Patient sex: M
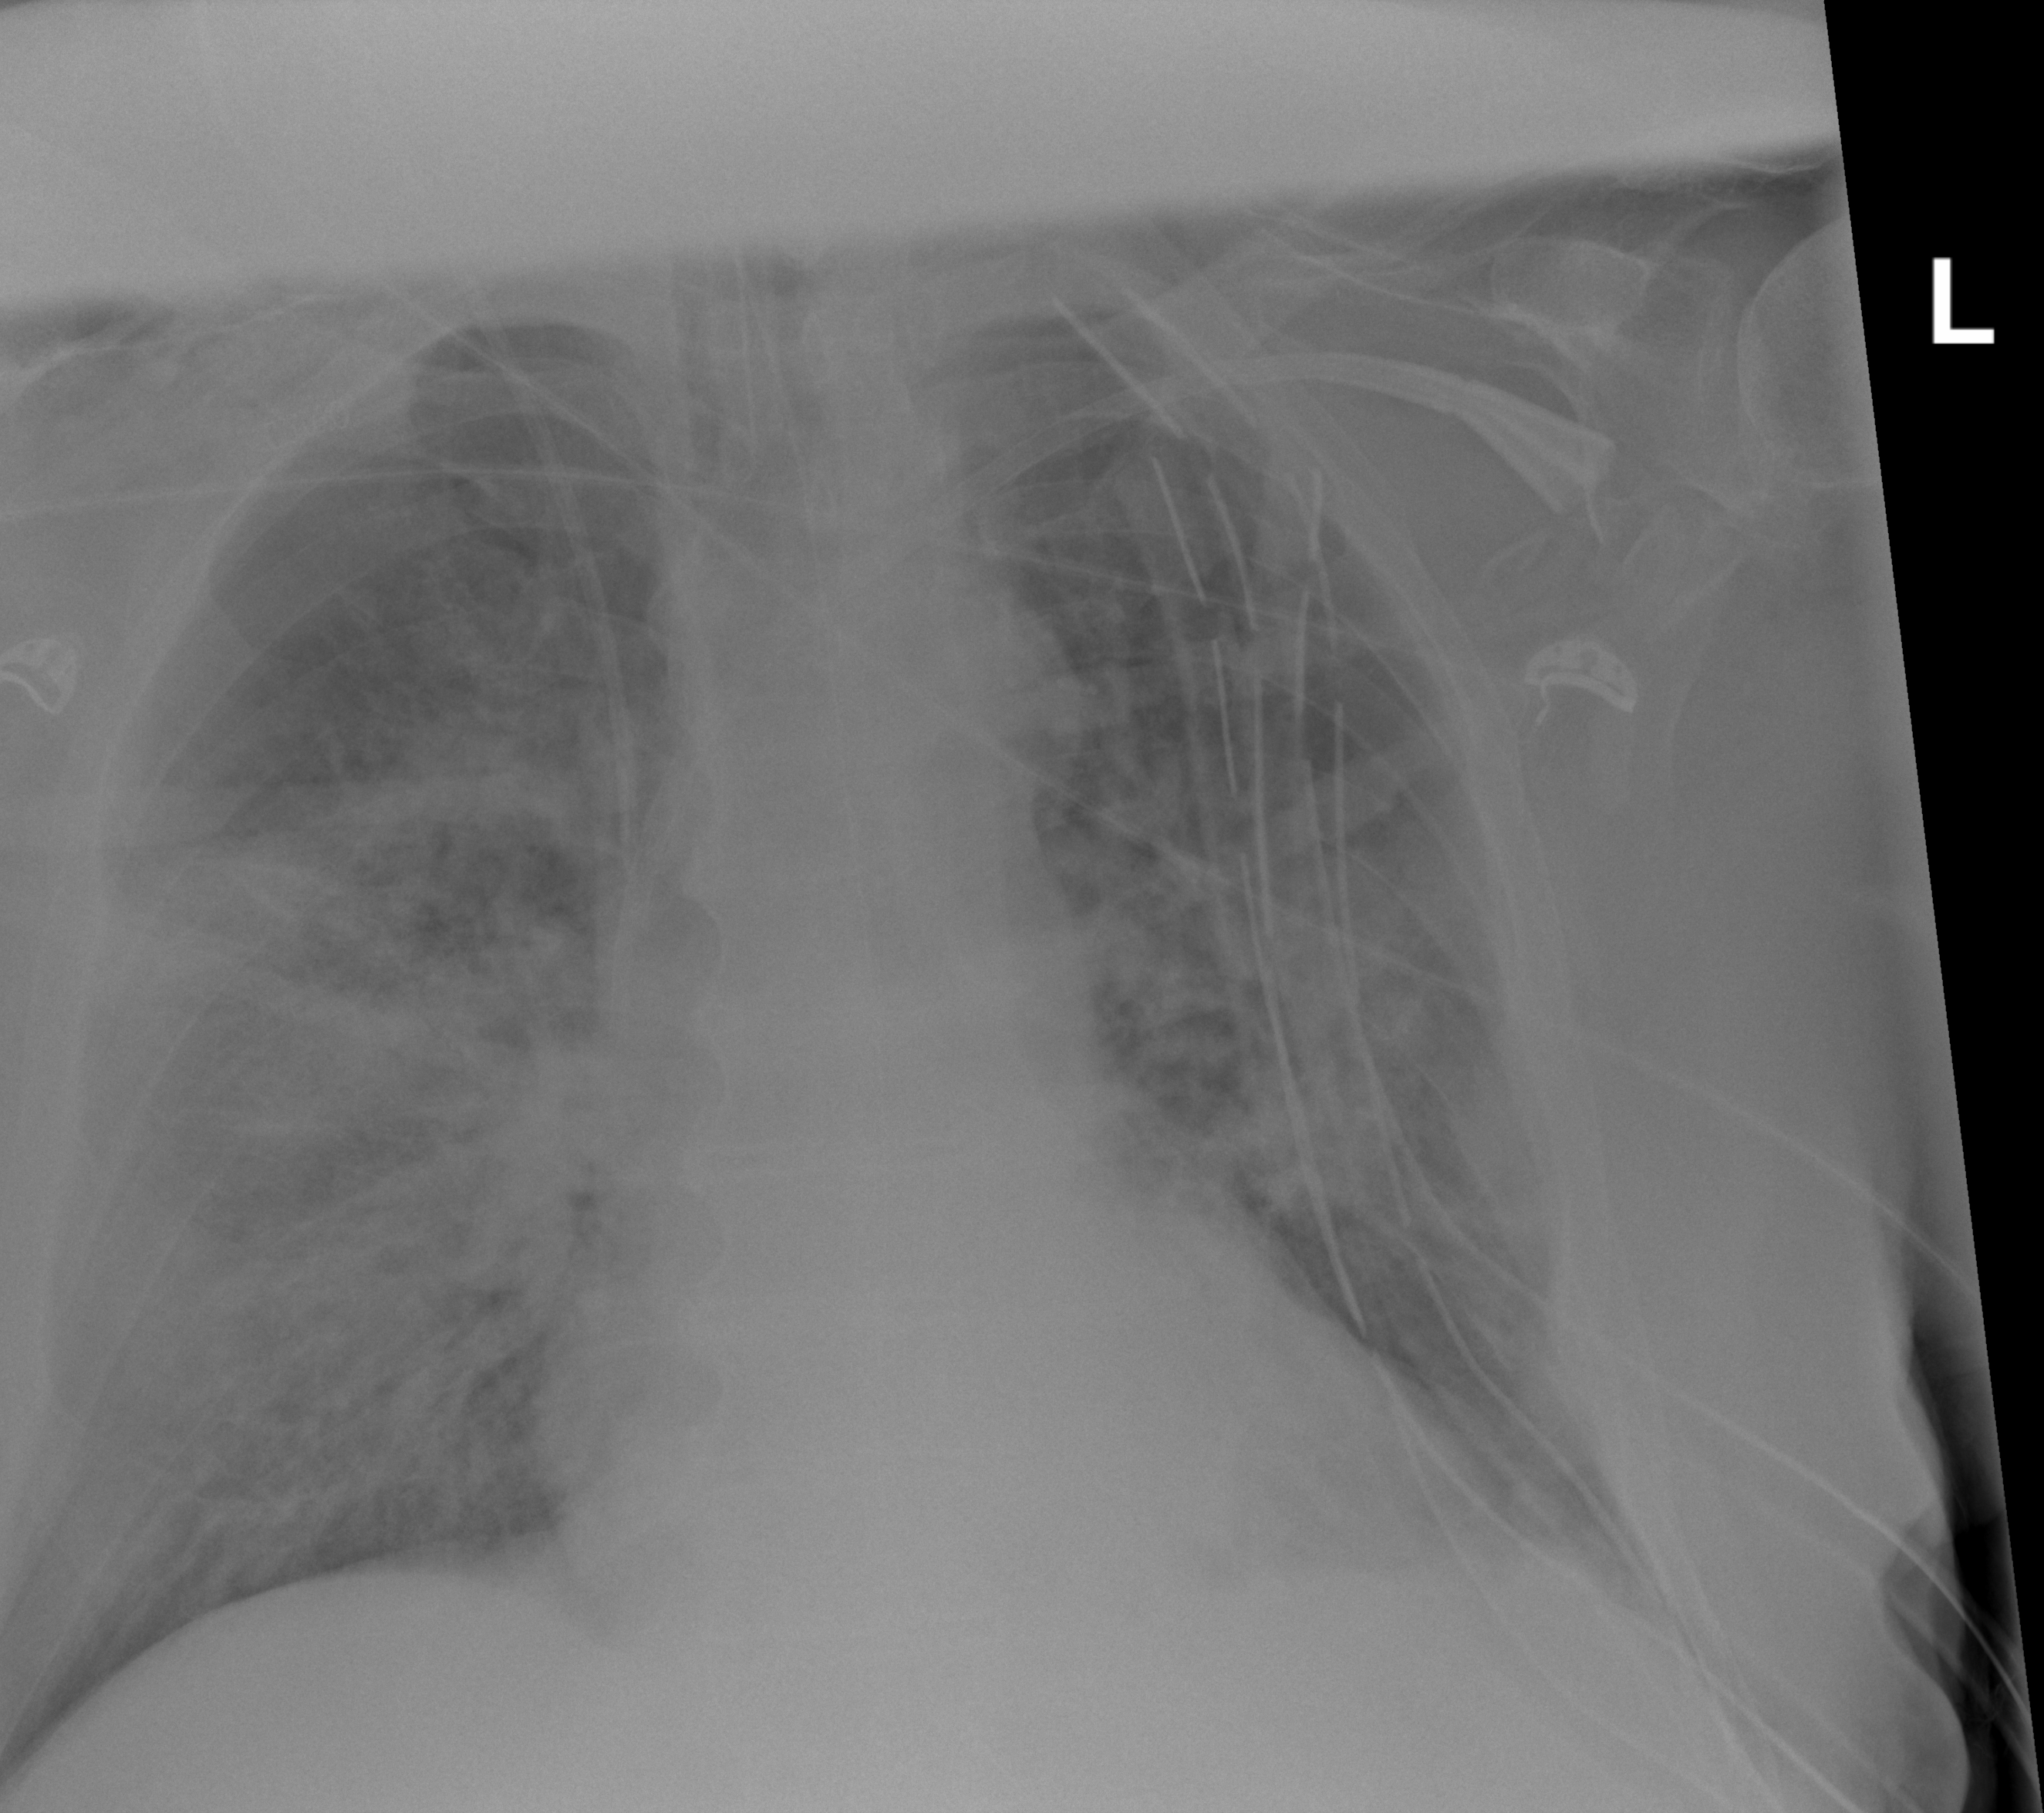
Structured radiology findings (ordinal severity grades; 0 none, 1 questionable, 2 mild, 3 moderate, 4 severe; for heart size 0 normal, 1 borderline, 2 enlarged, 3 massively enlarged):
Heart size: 0
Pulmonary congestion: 3
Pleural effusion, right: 0
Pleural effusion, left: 0
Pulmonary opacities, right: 3
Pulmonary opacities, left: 3
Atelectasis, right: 3
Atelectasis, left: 3